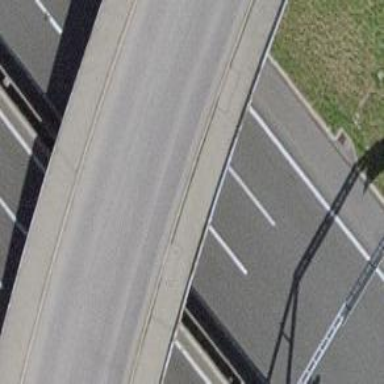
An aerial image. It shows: Residential road with asphalt surface. There is bridge over this road with sidewalks on both sides.